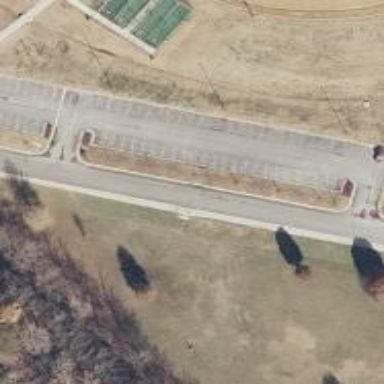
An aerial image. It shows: Disc golf tee area.